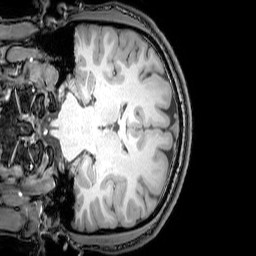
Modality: T1w
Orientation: coronal
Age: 24
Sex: male
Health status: healthy
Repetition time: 0.081 s
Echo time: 0.037 s